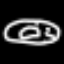
Label: donut